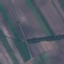
Label: AnnualCrop